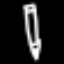
Label: pencil